Question: I have created a chart using 'dc.js', and I havea a nice label on my Y axis. However, it is running through the number next to the ticks. How can I prevent this?
Code to create the chart:
'''
chart
.x(d3.scale.ordinal().domain(allCodes))
.xUnits(dc.units.ordinal)
.yAxisLabel("Number of actions")
.elasticY(true)
.dimension(runDimension)
.group(openActionCountGroup, "Open")
.stack(closedActionCountGroup, "Closed")
.colors (d2acolors)
.legend(dc.legend().x(540).y(10))
.title(function(d) { return d.key + ": " + d.value; })
;
'''

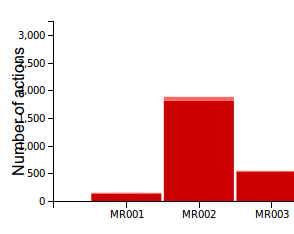
Answer: You are likely looking for the margins method.
Here is an example: <URL>
'''
chart
.x(d3.scale.ordinal().domain(allCodes))
.height(300)
.width(300)
.margins({left: 50, right: 30, top: 0, bottom: 40})
.xUnits(dc.units.ordinal)
.yAxisLabel("Number of actions")
.elasticY(true)
.dimension(runDimension)
.group(openActionCountGroup, "Open")
.stack(closedActionCountGroup, "Closed")
.legend(dc.legend().x(540).y(10))
.title(function(d) { return d.key + ": " + d.value; });
'''
You can change the left margin to give more room for the ticks.